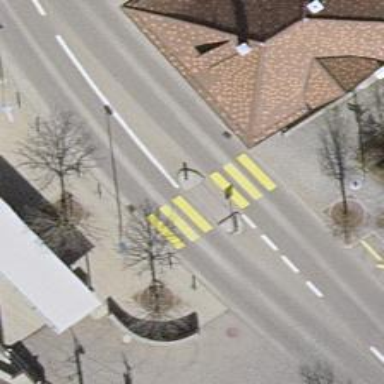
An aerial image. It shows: Bollard barrier.